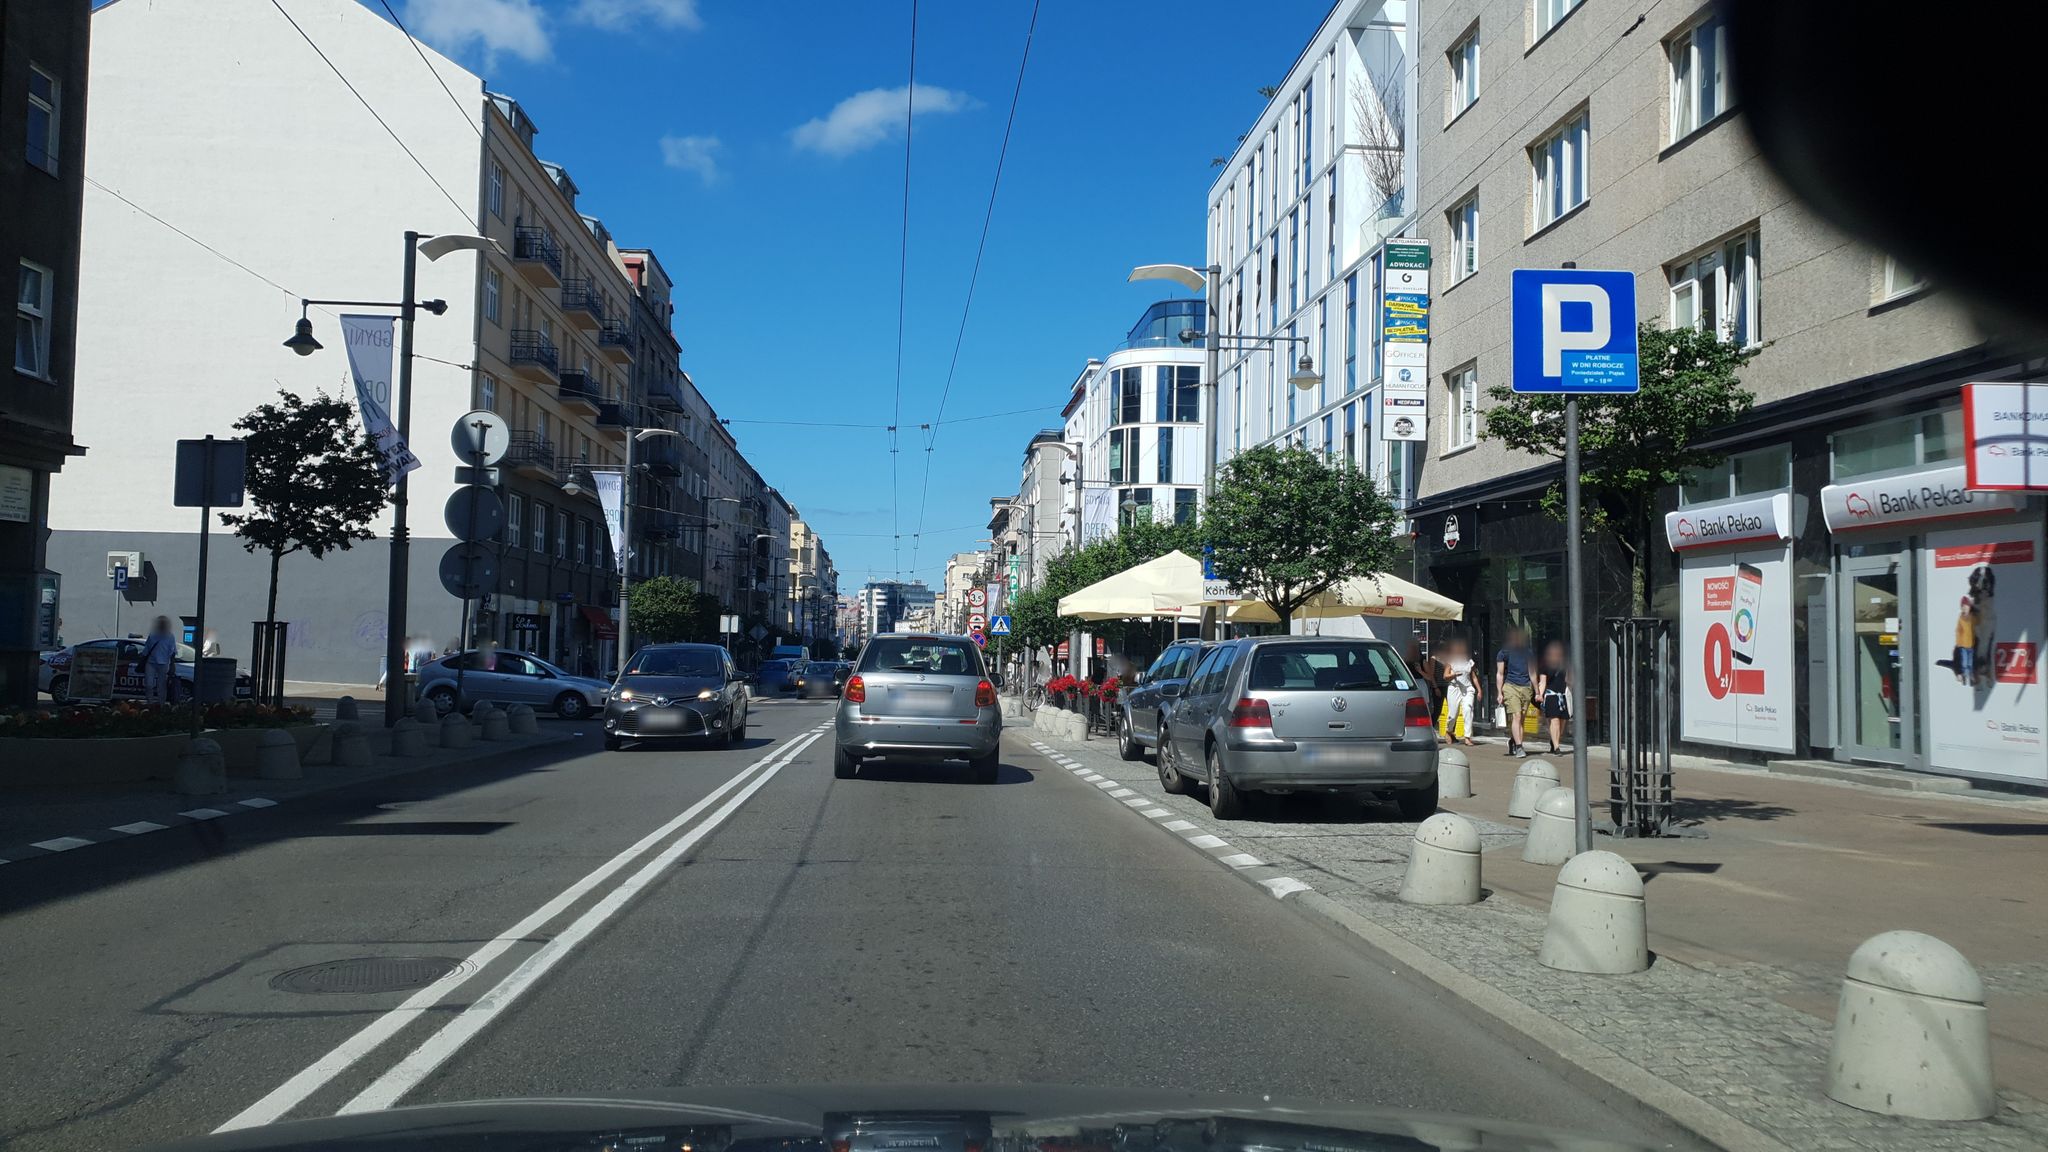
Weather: clear
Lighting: day
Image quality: good
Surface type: driving surface
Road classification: bus_stop
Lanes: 2
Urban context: urban centre
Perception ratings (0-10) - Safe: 4.66, Lively: 9.38, Beautiful: 5.77, Boring: 1.37, Depressing: 3.47, Wealthy: 8.18